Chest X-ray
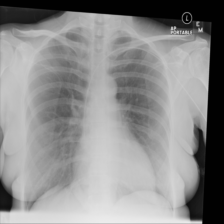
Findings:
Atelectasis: negative
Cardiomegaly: negative
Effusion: negative
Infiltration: negative
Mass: negative
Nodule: negative
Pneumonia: negative
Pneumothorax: negative
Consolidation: negative
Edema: negative
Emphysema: negative
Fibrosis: negative
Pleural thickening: negative
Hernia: negative